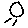
Label: sun